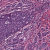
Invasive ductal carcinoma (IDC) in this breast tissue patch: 1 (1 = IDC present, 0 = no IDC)